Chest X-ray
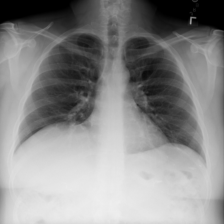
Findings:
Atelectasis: negative
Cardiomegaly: negative
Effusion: negative
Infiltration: negative
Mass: negative
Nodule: negative
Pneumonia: negative
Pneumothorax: negative
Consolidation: negative
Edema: negative
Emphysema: negative
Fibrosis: negative
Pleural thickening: negative
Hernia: negative